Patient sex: M
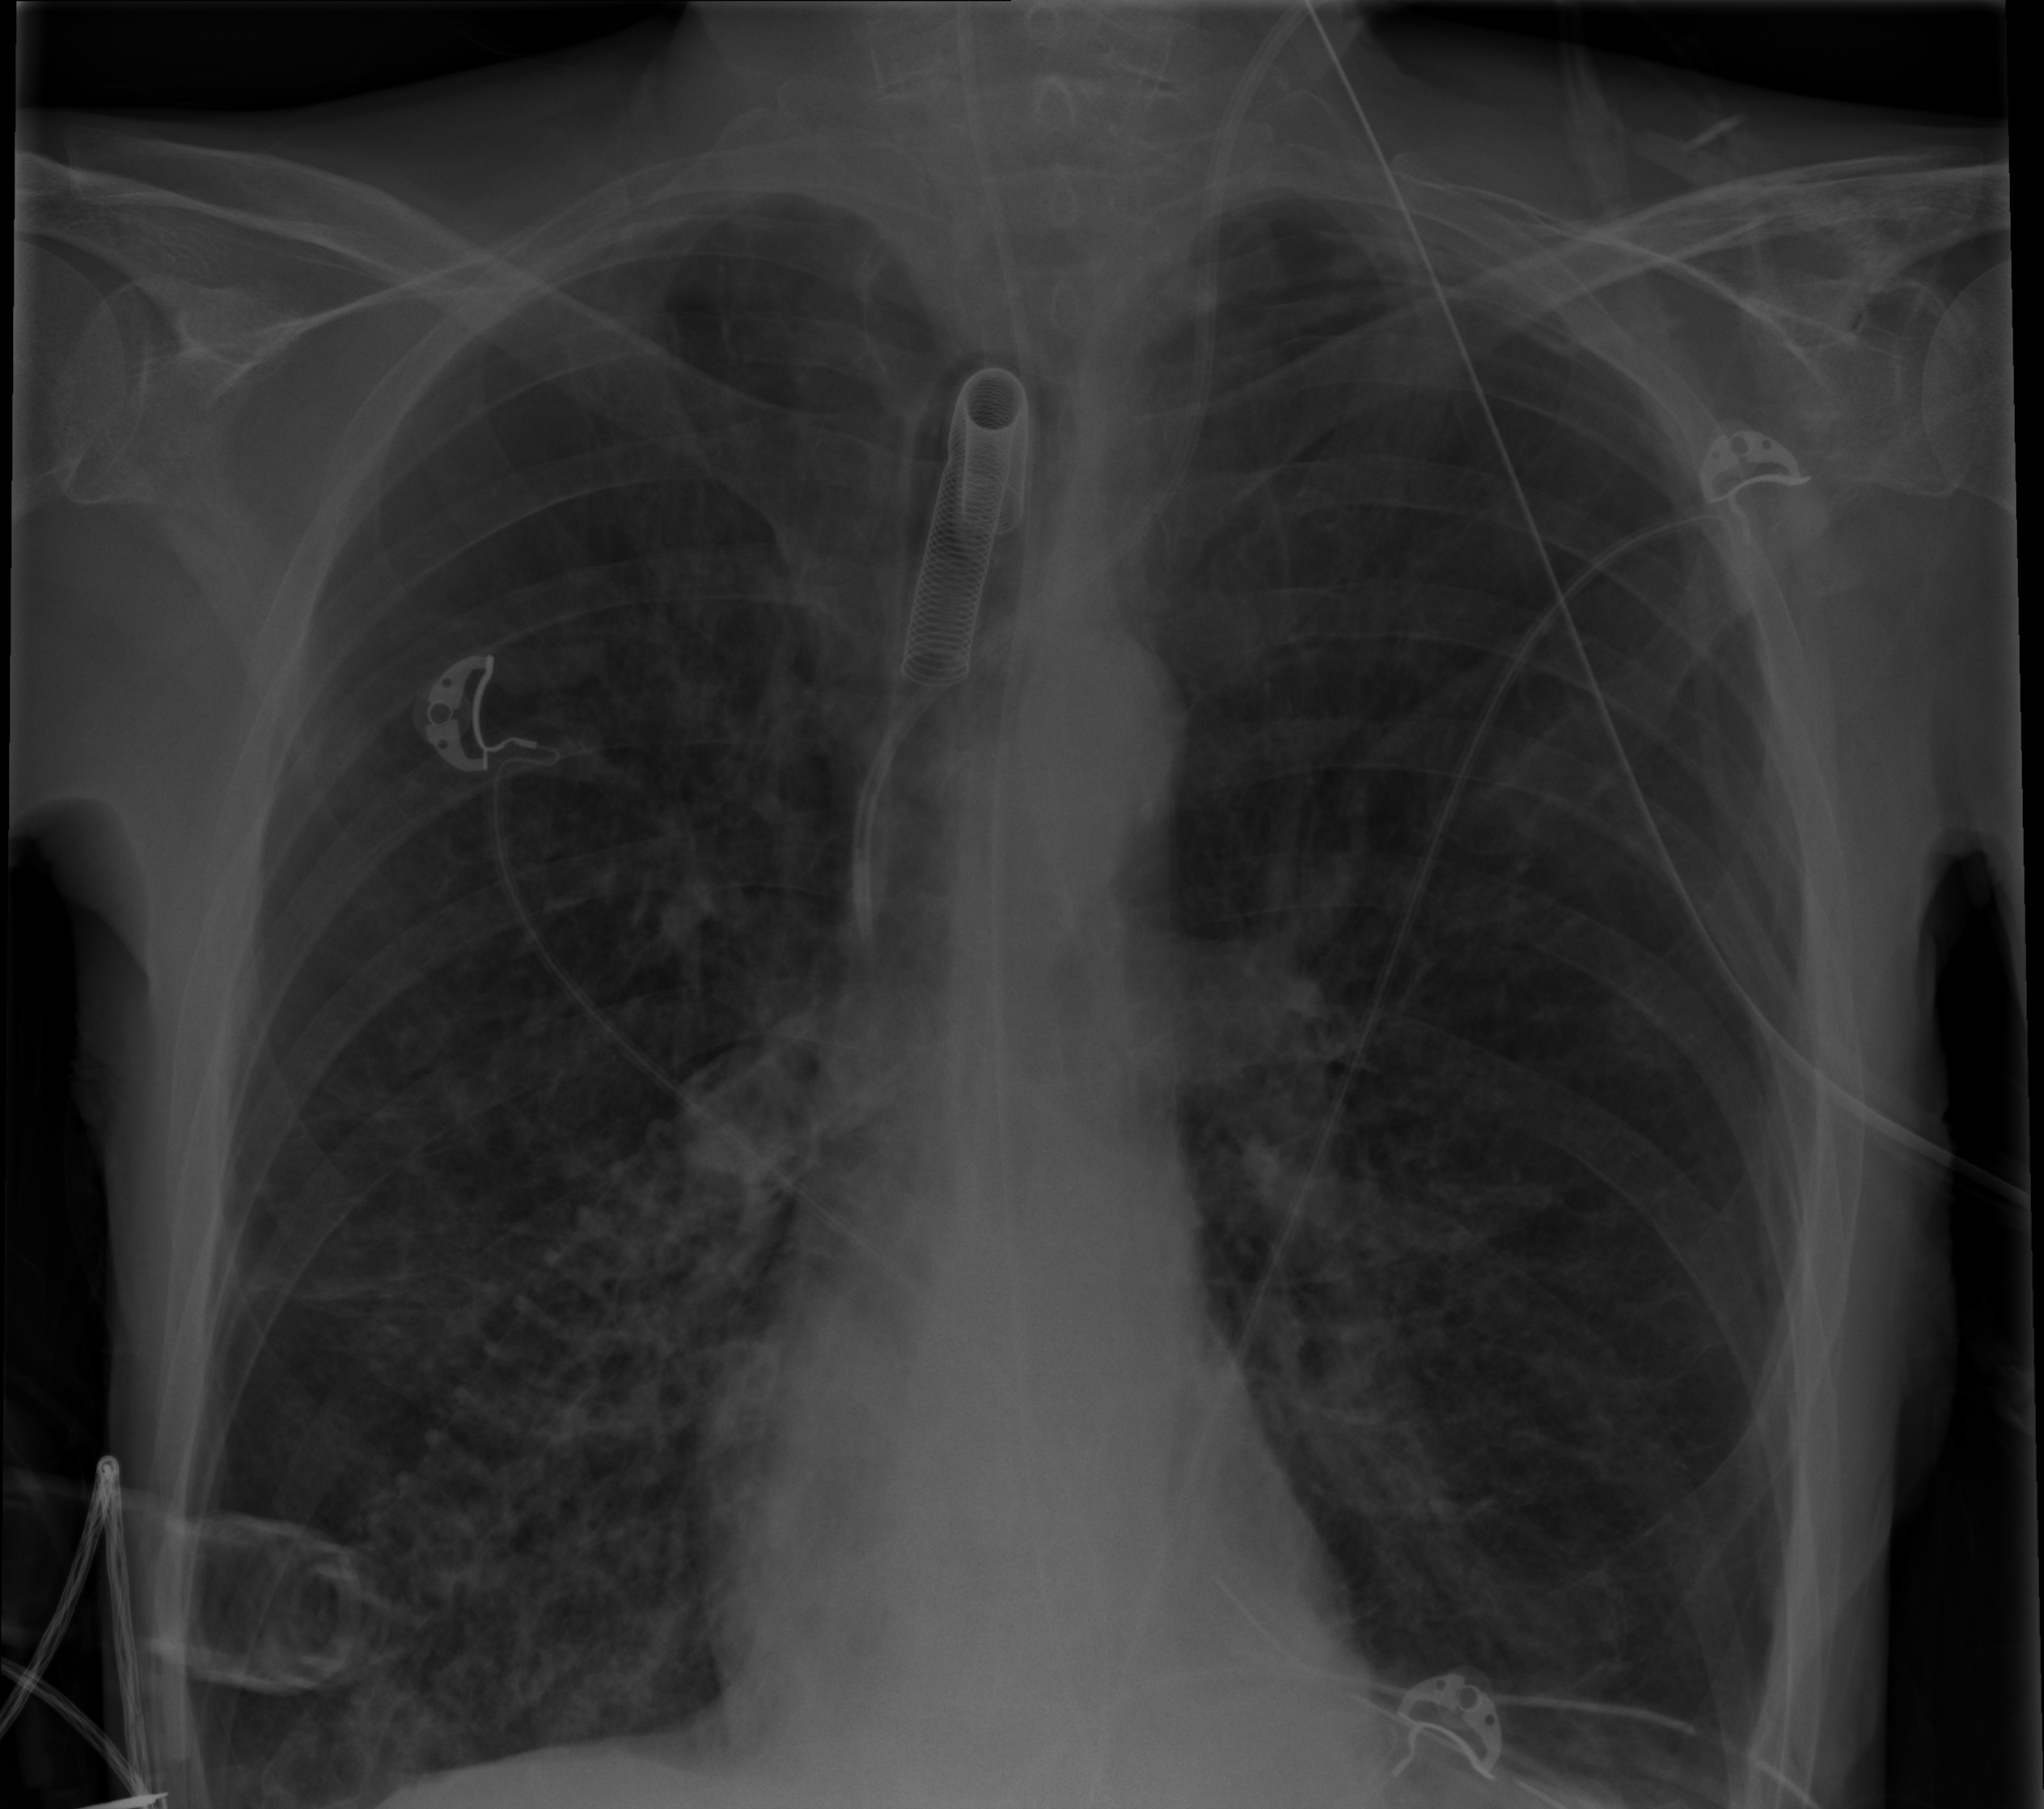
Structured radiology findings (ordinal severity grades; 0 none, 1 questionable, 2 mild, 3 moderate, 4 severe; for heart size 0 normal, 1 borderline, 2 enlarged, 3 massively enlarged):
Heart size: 0
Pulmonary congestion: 0
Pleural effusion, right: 0
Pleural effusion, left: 0
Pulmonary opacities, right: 2
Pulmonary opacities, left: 2
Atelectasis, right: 2
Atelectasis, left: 2